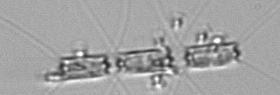
Label: Chaetoceros_didymus_TAG_external_flagellate